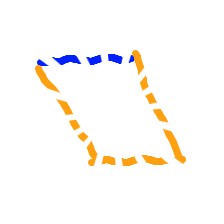
Shape: parallelogram